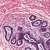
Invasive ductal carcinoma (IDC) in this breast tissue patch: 0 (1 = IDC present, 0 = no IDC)